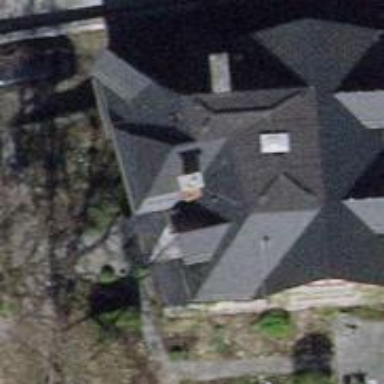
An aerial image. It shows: Building with tile roof.